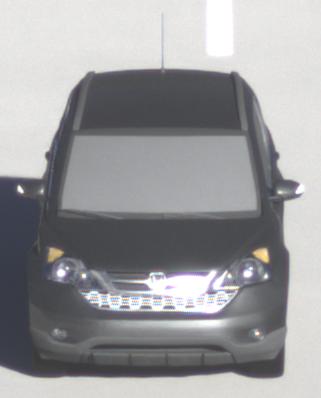
Make: Honda
Model: CR-V
Detailed model: CR-V (III) (04/10 - 10/12)
Model produced from: 2010
Model produced until: 2012
Doors: 5
Color: gray
Road condition: dry road
Daytime: morning or afternoon
Contrast: high contrast